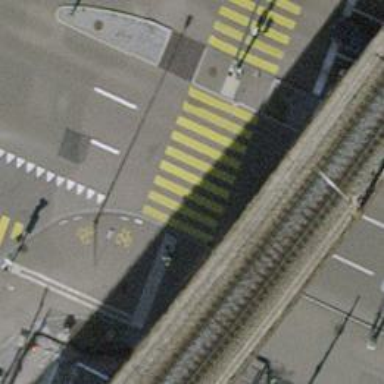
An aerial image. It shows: Kerb serving as barrier.